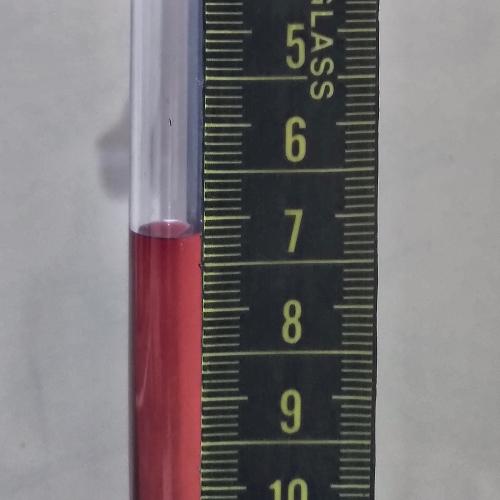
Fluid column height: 7.2 cm